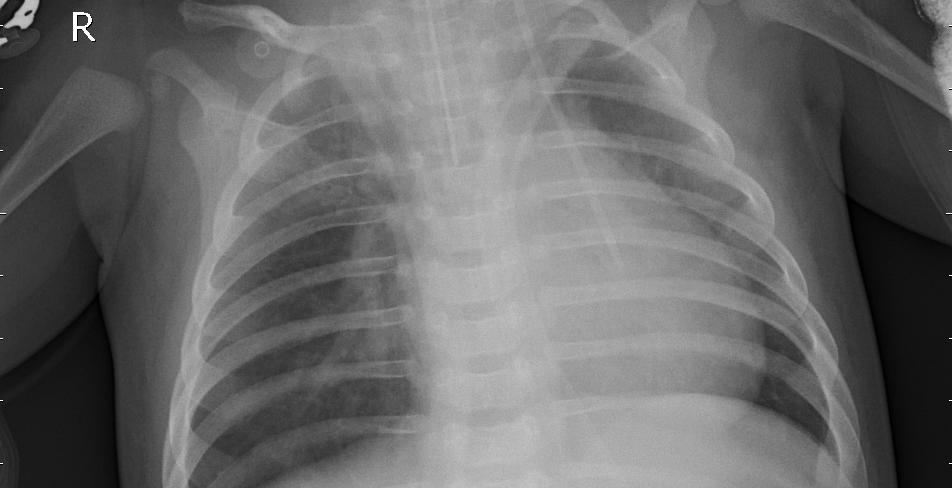
Diagnosis: PNEUMONIA